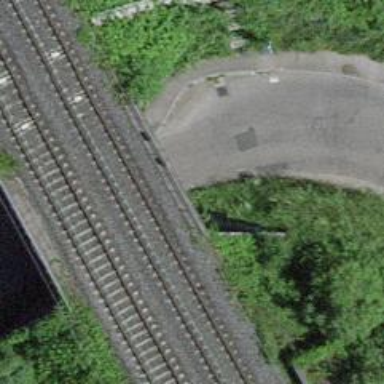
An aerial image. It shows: Railway bridge with electrified contact lines.